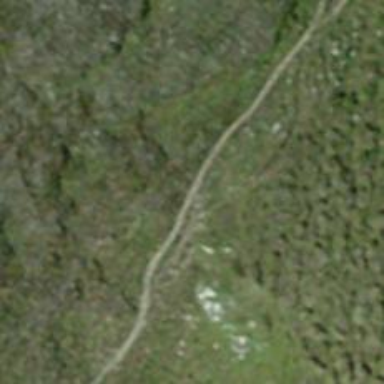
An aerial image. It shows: Path.